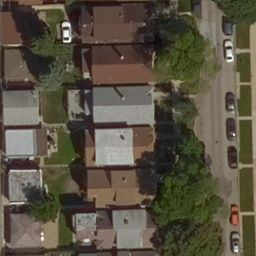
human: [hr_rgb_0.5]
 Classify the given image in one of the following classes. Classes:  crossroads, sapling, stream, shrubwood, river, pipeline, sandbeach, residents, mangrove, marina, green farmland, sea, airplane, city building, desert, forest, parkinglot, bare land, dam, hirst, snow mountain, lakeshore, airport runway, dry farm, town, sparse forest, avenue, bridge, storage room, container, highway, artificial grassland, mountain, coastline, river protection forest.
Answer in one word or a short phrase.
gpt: residents